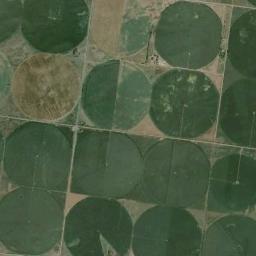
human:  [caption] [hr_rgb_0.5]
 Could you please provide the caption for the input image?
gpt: There are some light green circle farmland .

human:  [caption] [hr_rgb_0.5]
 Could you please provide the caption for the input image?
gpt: Several green circular farmlands are neatly arranged on the ground .

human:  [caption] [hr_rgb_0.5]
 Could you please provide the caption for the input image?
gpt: There is no circular farmland in the upper left corner .

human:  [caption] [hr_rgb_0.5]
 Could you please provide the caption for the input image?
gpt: Many tan and green fields arranged neatly circular .

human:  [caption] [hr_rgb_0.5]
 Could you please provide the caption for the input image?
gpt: There are many circular farmlands of the same size distributed neatly .